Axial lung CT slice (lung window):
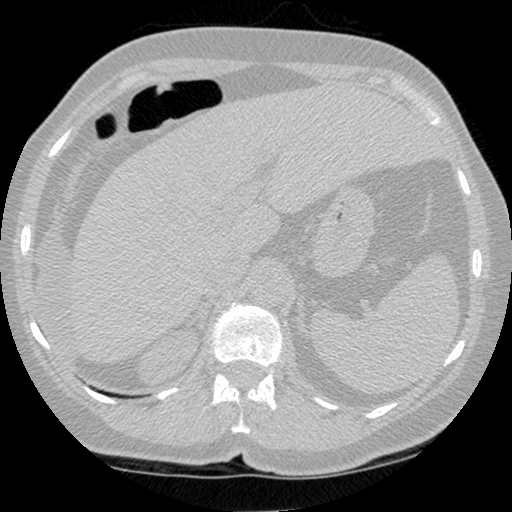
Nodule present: no